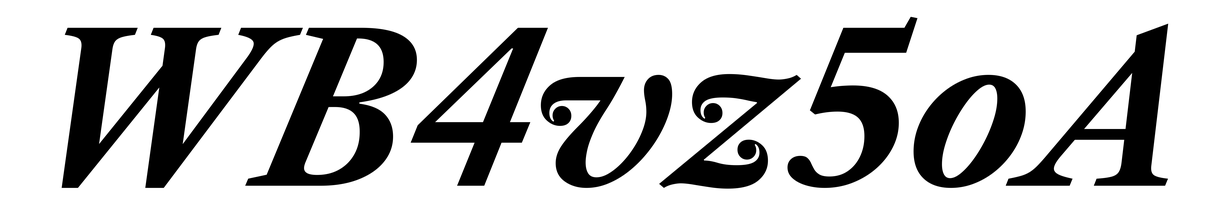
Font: LibreCaslonText-Italic_Bold_Italic